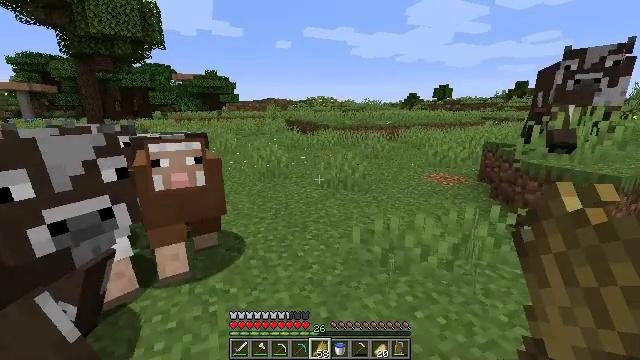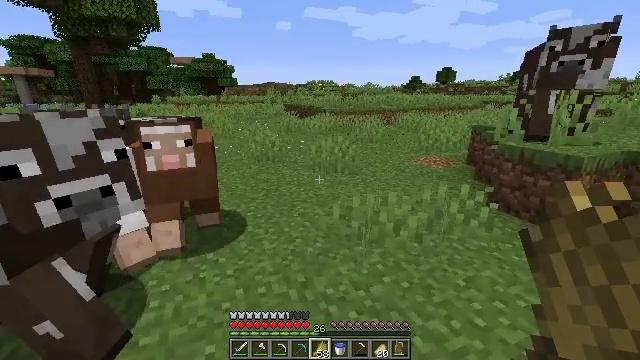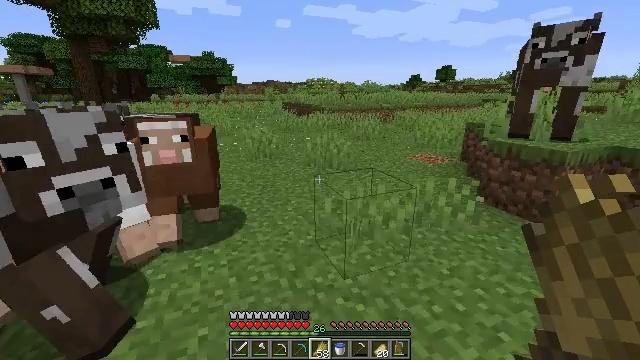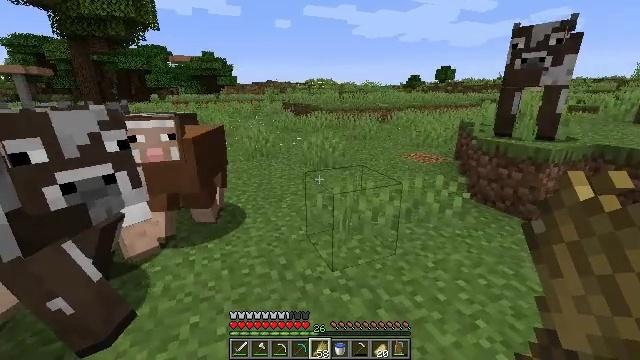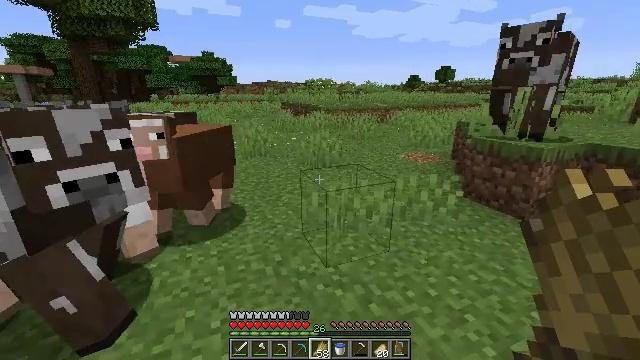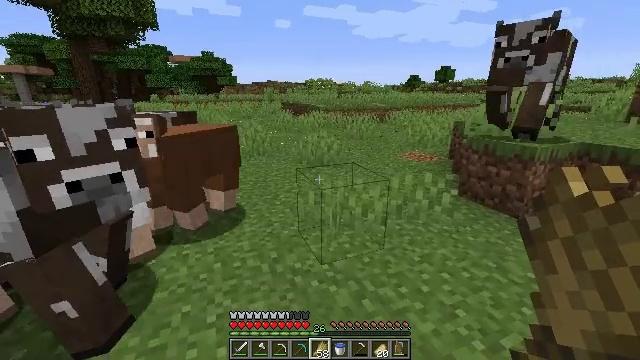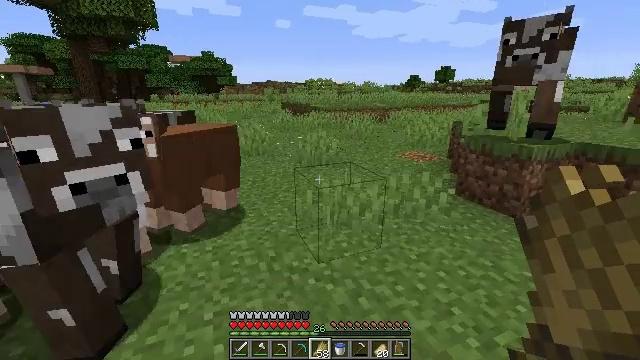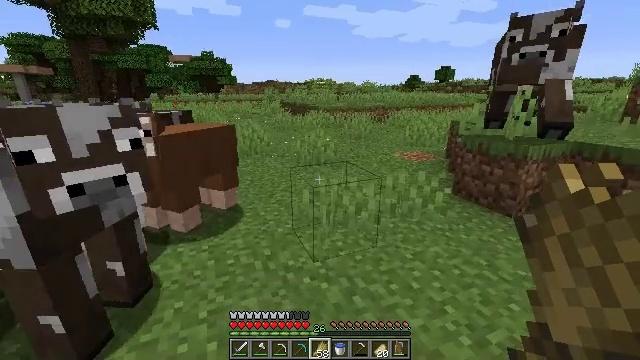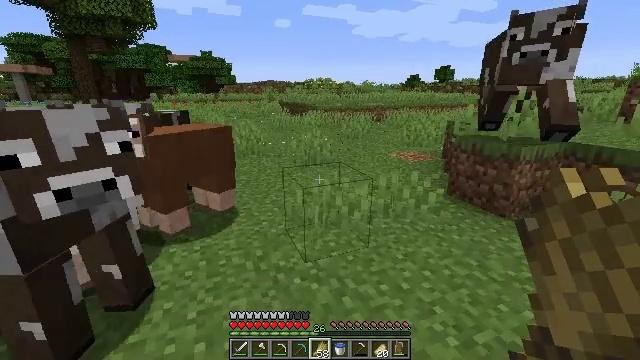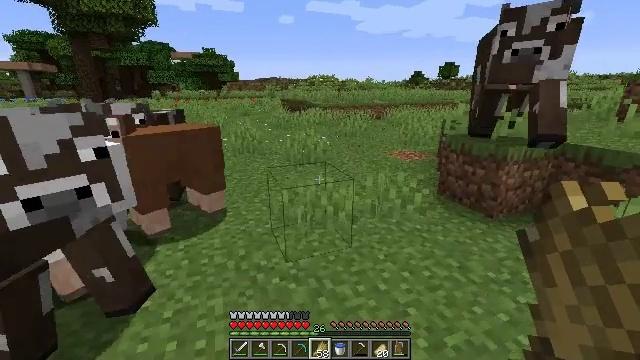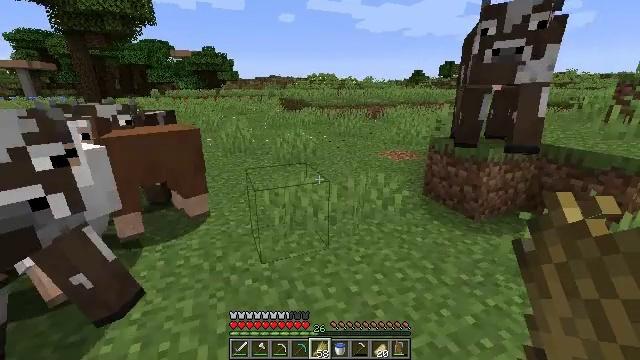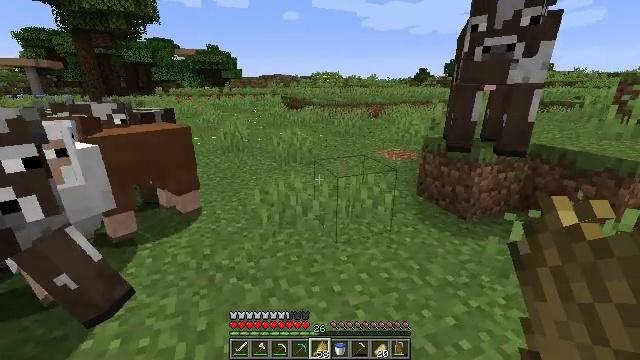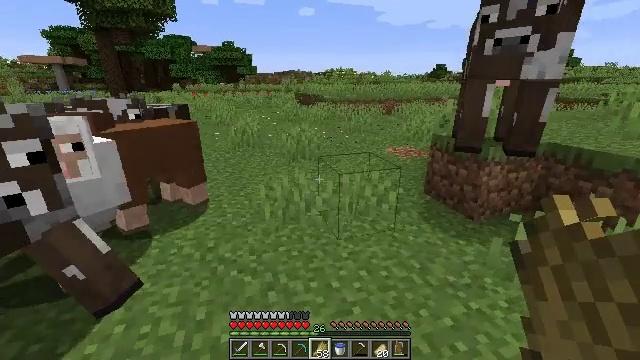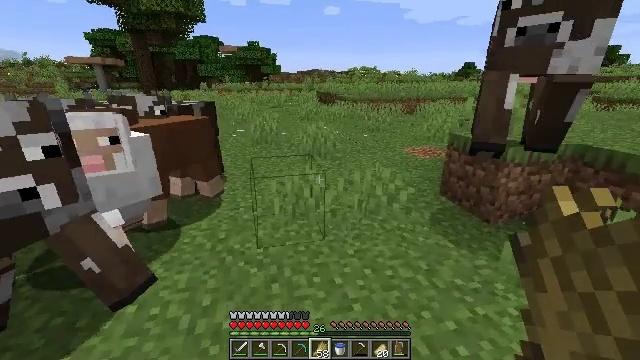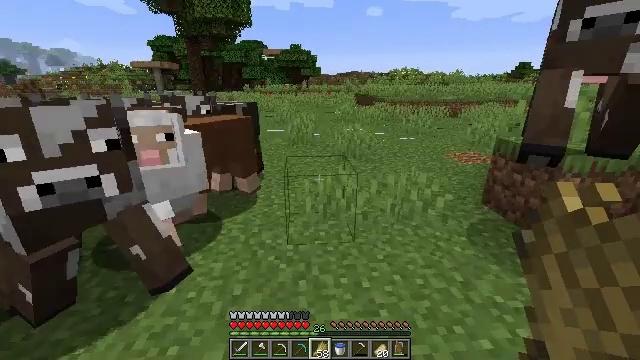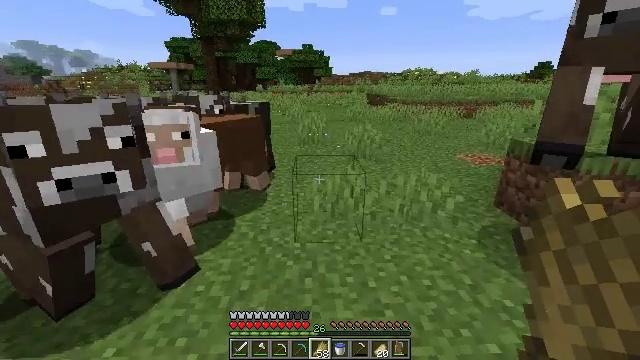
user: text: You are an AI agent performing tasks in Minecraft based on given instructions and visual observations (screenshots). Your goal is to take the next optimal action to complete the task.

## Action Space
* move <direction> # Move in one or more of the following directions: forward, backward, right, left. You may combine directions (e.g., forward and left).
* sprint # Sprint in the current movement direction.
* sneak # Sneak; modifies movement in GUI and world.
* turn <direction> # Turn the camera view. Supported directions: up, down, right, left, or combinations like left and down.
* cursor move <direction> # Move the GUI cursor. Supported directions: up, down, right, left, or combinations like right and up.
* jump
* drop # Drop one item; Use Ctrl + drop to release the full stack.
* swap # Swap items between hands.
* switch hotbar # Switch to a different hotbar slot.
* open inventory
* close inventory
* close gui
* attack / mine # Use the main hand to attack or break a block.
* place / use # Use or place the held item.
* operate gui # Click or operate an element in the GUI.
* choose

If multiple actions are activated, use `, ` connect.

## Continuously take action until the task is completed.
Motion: motion action
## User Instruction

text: Recycle the birch fence.
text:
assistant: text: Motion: move back and move right, turn down
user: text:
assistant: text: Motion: move back and move right
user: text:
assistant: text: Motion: no_op
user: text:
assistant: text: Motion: no_op
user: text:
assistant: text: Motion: no_op
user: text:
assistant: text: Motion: no_op
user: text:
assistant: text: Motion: move right
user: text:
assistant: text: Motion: move right
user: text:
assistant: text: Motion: move right
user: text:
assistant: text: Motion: move right
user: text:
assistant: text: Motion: move right
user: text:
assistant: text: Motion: turn left
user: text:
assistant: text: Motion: turn left
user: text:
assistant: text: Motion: turn left
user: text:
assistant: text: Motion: move back and move right, turn left
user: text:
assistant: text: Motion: move back and move right, turn left
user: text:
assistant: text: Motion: move back and move right, turn left
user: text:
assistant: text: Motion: move back and move right, turn left
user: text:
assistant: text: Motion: move back, turn left
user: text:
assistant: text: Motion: no_op
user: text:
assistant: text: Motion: turn left
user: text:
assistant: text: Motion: turn left
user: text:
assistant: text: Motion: move back, turn left
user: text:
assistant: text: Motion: move back and move right
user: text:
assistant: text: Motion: move back and move right
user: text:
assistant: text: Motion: move back and move right
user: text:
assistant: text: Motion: move back and move right
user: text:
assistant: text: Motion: move back
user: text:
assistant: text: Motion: no_op
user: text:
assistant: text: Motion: no_op